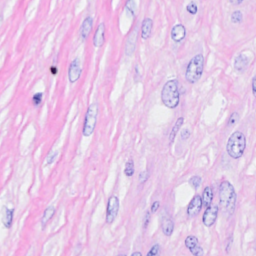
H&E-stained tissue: Breast